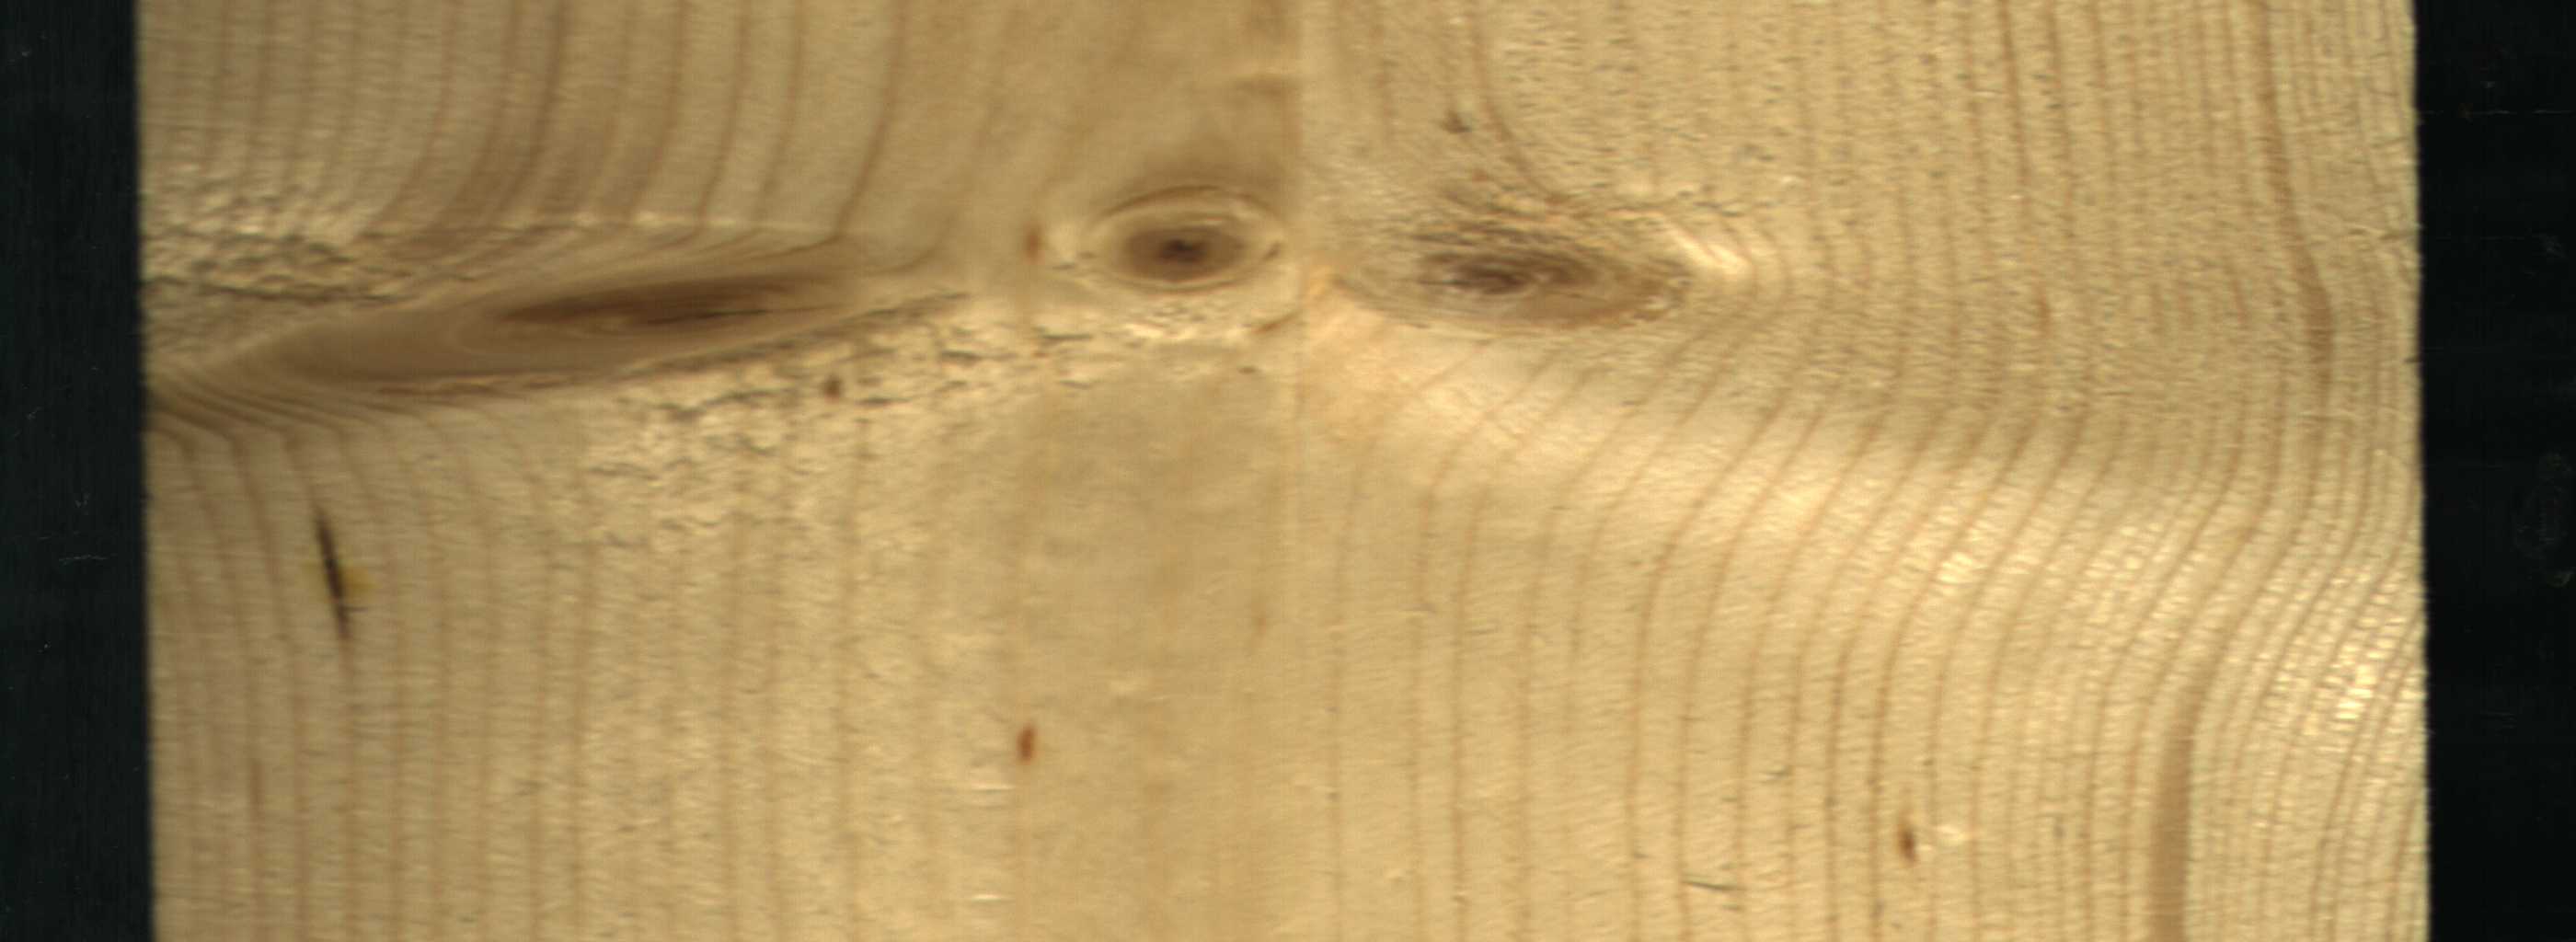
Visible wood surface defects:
resin
resin
resin
Live_Knot
Live_Knot
Live_Knot